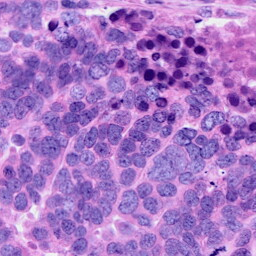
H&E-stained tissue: Ovarian